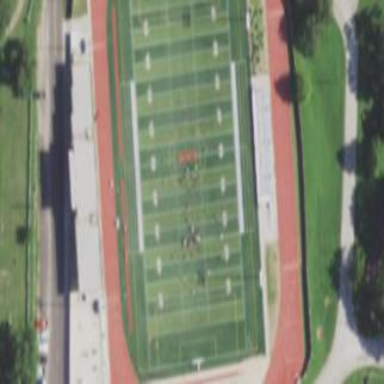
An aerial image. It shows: American football pitch for leisure and sport activities.